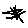
Label: zigzag